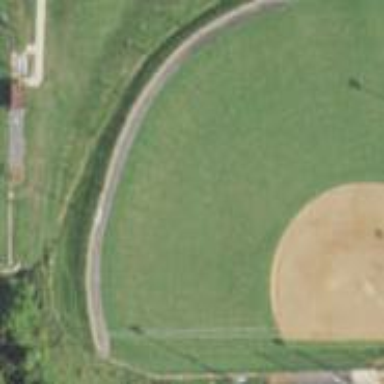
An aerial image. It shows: Softball pitch for leisure and sport activities.